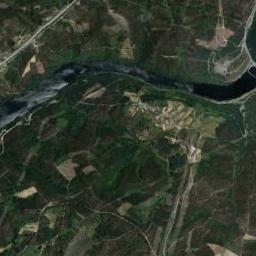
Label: river